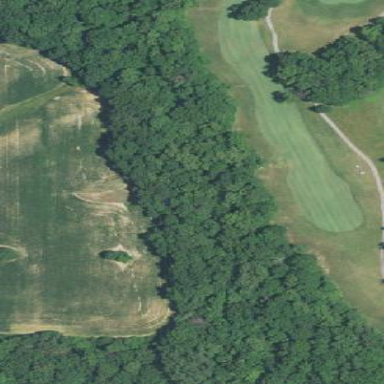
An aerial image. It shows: Grassy area designated as golf fairway.